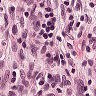
Metastatic tissue present: no